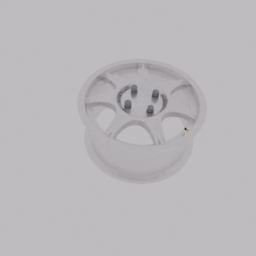
Label: mechanical